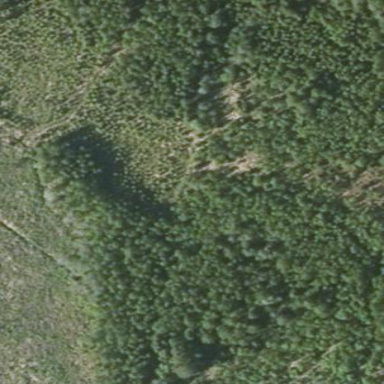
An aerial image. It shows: Area covered in scrub vegetation.